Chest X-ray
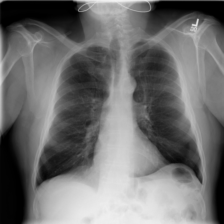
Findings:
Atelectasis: negative
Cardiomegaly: negative
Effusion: negative
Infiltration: negative
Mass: negative
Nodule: negative
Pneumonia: negative
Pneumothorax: negative
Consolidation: negative
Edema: negative
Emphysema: negative
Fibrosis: negative
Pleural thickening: negative
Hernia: negative